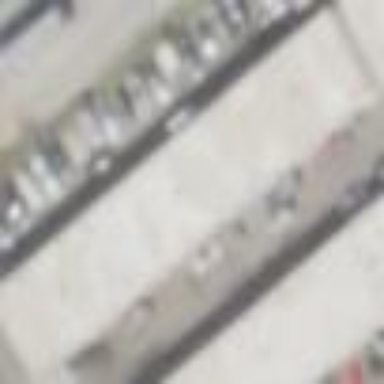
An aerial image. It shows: Group of garages.